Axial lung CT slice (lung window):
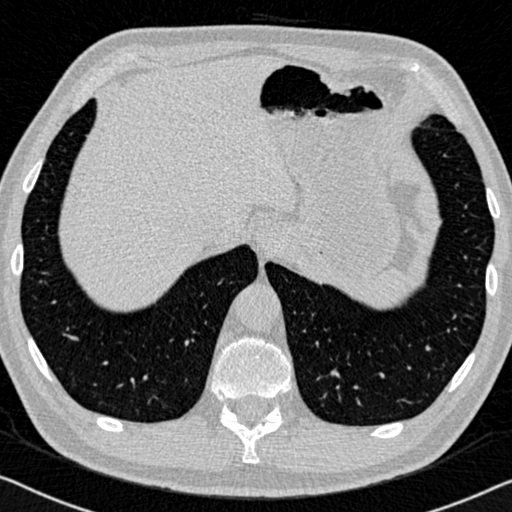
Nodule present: no